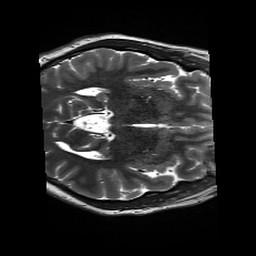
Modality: T2w
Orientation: axial
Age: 25
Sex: male